Interaction volume radius: 5 \u00c5
Interaction volume height: 15 \u00c5
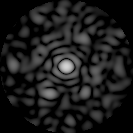
Disorder parameter: 0.8249